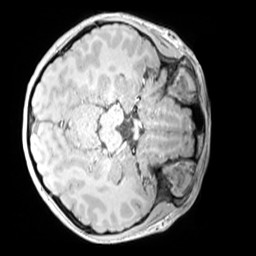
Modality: MP2RAGE
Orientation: axial
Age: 12
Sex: female
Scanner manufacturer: siemens
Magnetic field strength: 3 T
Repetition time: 4 s
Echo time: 0.00303 s